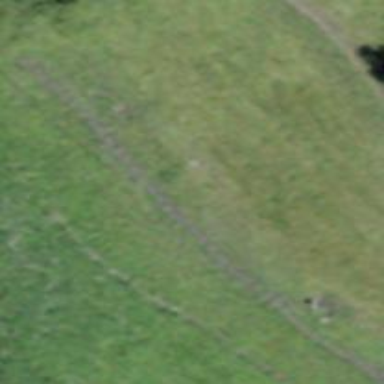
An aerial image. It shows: Path.